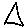
Label: triangle